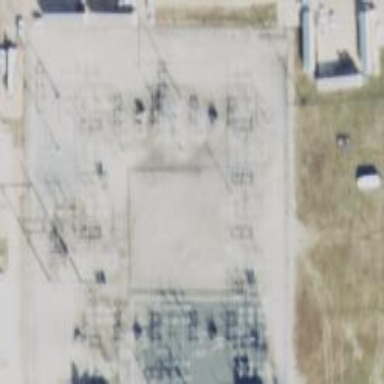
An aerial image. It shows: Switch for power supply.